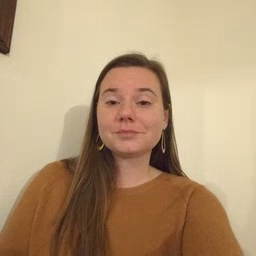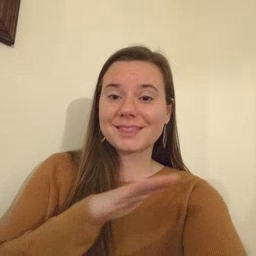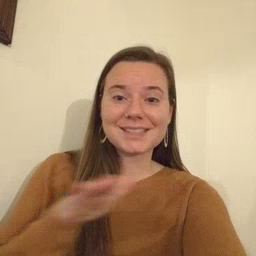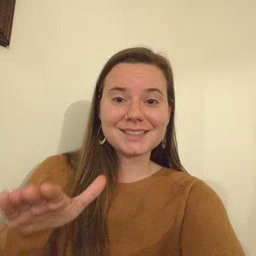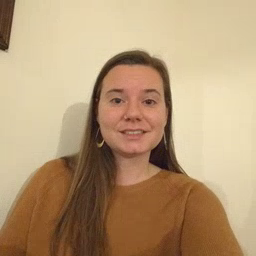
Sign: clean